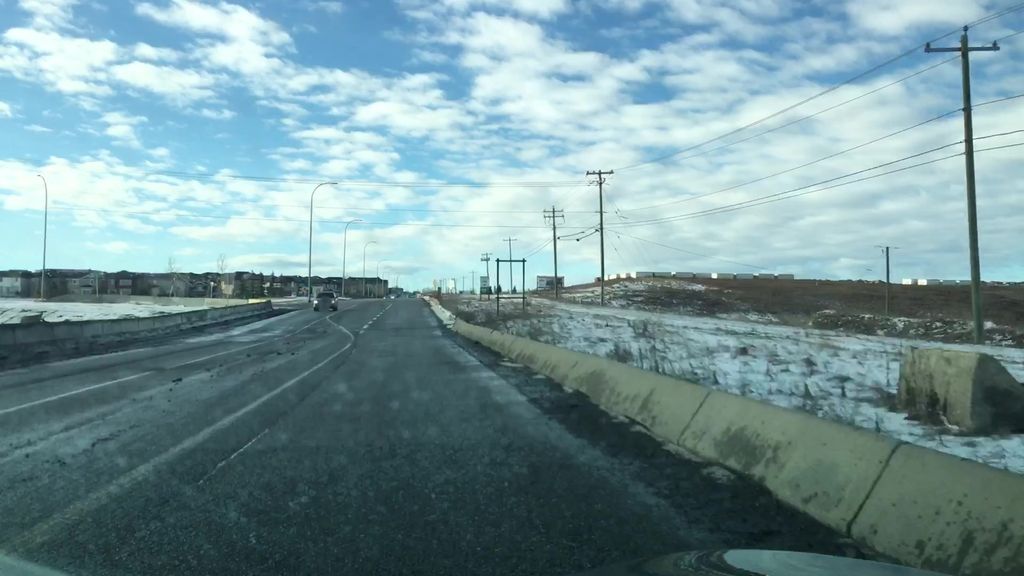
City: calgary